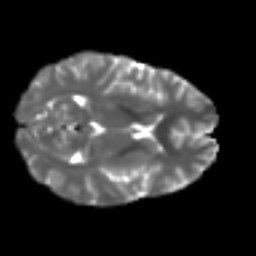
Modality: T2w
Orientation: axial
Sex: female
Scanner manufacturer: ge
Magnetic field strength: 3 T
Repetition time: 7 s
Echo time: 0.08 s